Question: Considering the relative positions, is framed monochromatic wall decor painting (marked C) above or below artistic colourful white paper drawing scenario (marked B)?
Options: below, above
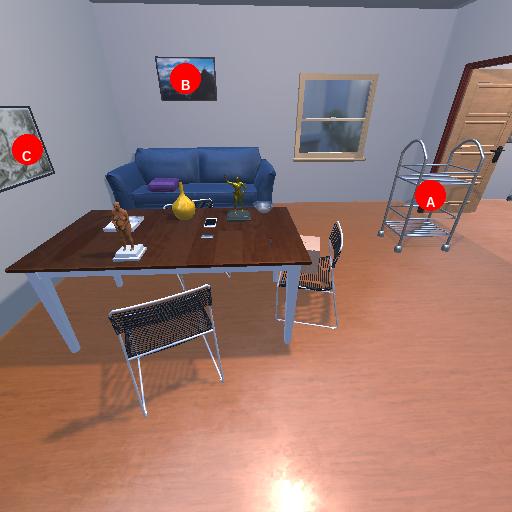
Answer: below